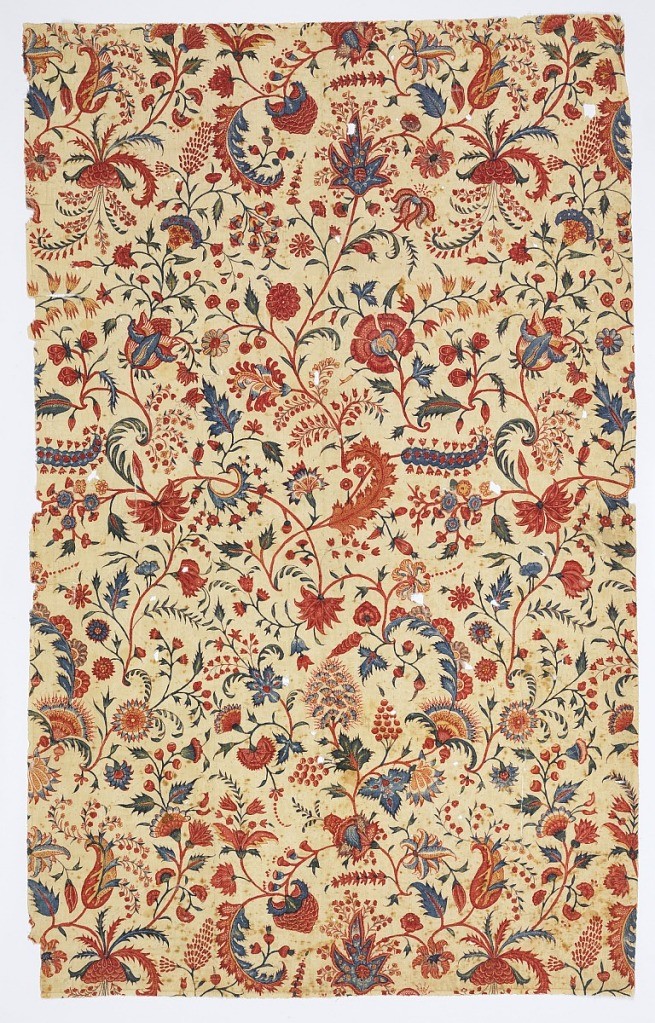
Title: Textile
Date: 1700–1750
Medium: cotton Technique: mordant painted and resist dyed on plain weave (chintz) Label: mordant painted and dyed and resist dyed cotton (chintz)
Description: Finely woven cotton with an all-over, repeating floral design of small sprays of exotic flowers and foliage in many colors on a white ground. Strong reds in the blossoms with yellow, blue and green in the foliage, with fine filling patterns within leaves or flowers, as minute white flower sprays within a red leaf or tiny red flowers on a dark green leaf. Original glaze is still present but now dark with age.